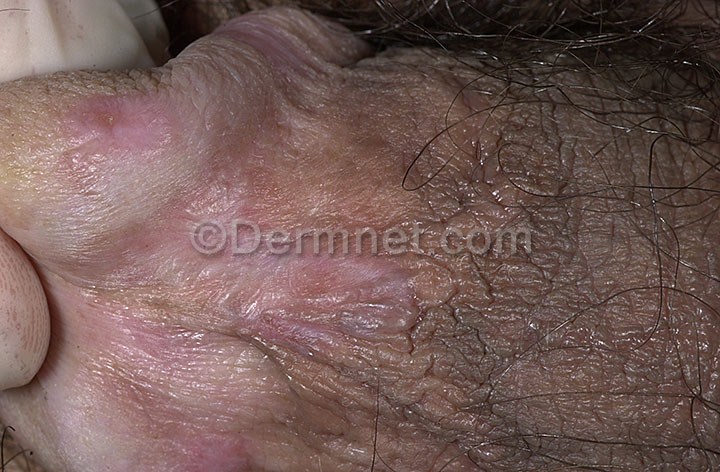
Disease: Psoriasis pictures Lichen Planus and related diseases